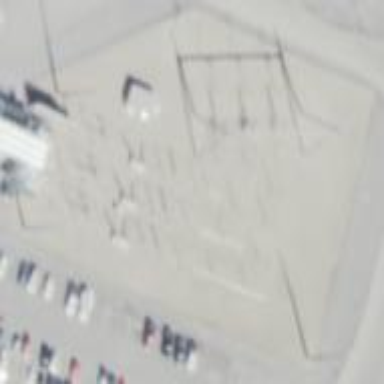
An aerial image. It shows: Substation surrounded by fence.